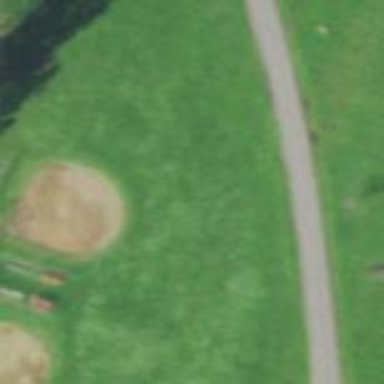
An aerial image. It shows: Baseball pitch for leisure land.